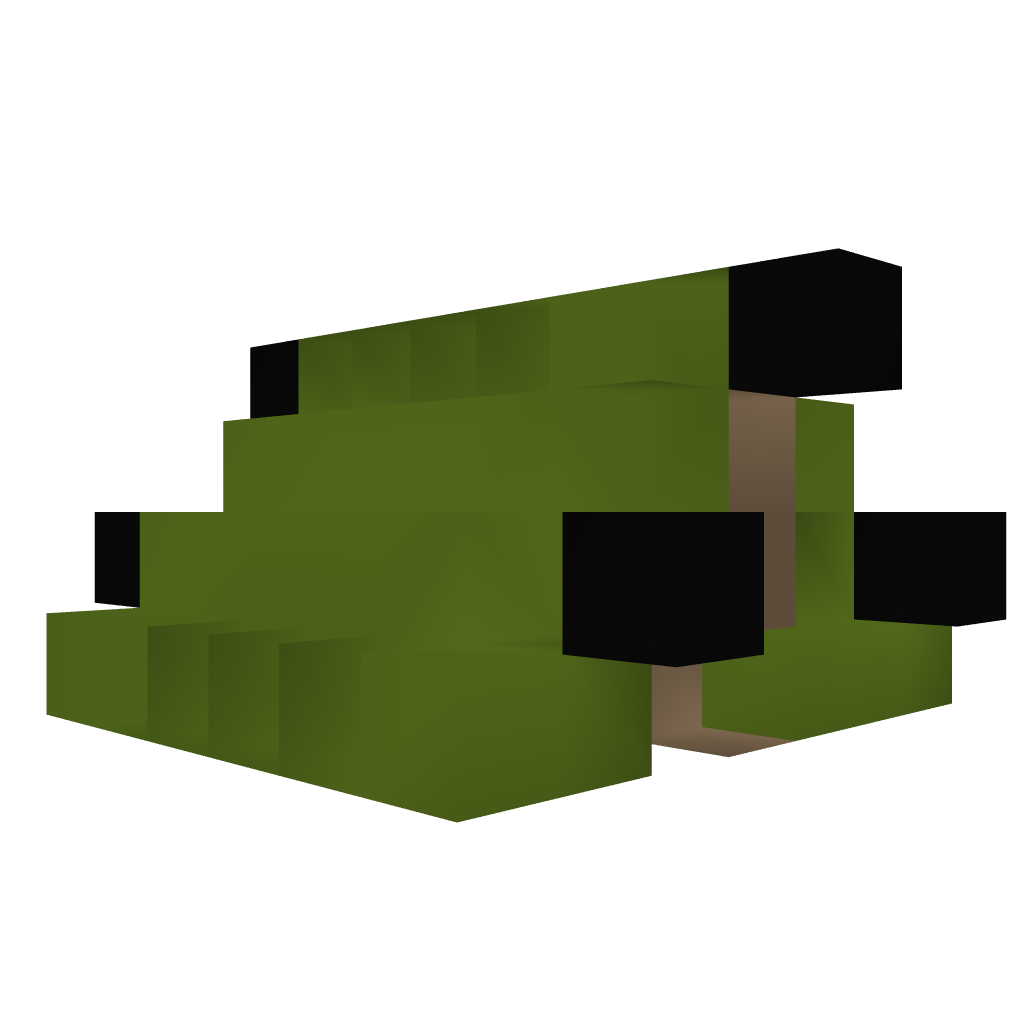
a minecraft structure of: Quick and smart Tent